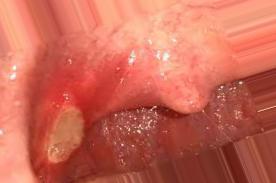
Condition: Mouth Ulcer